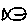
Label: fish